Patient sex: M
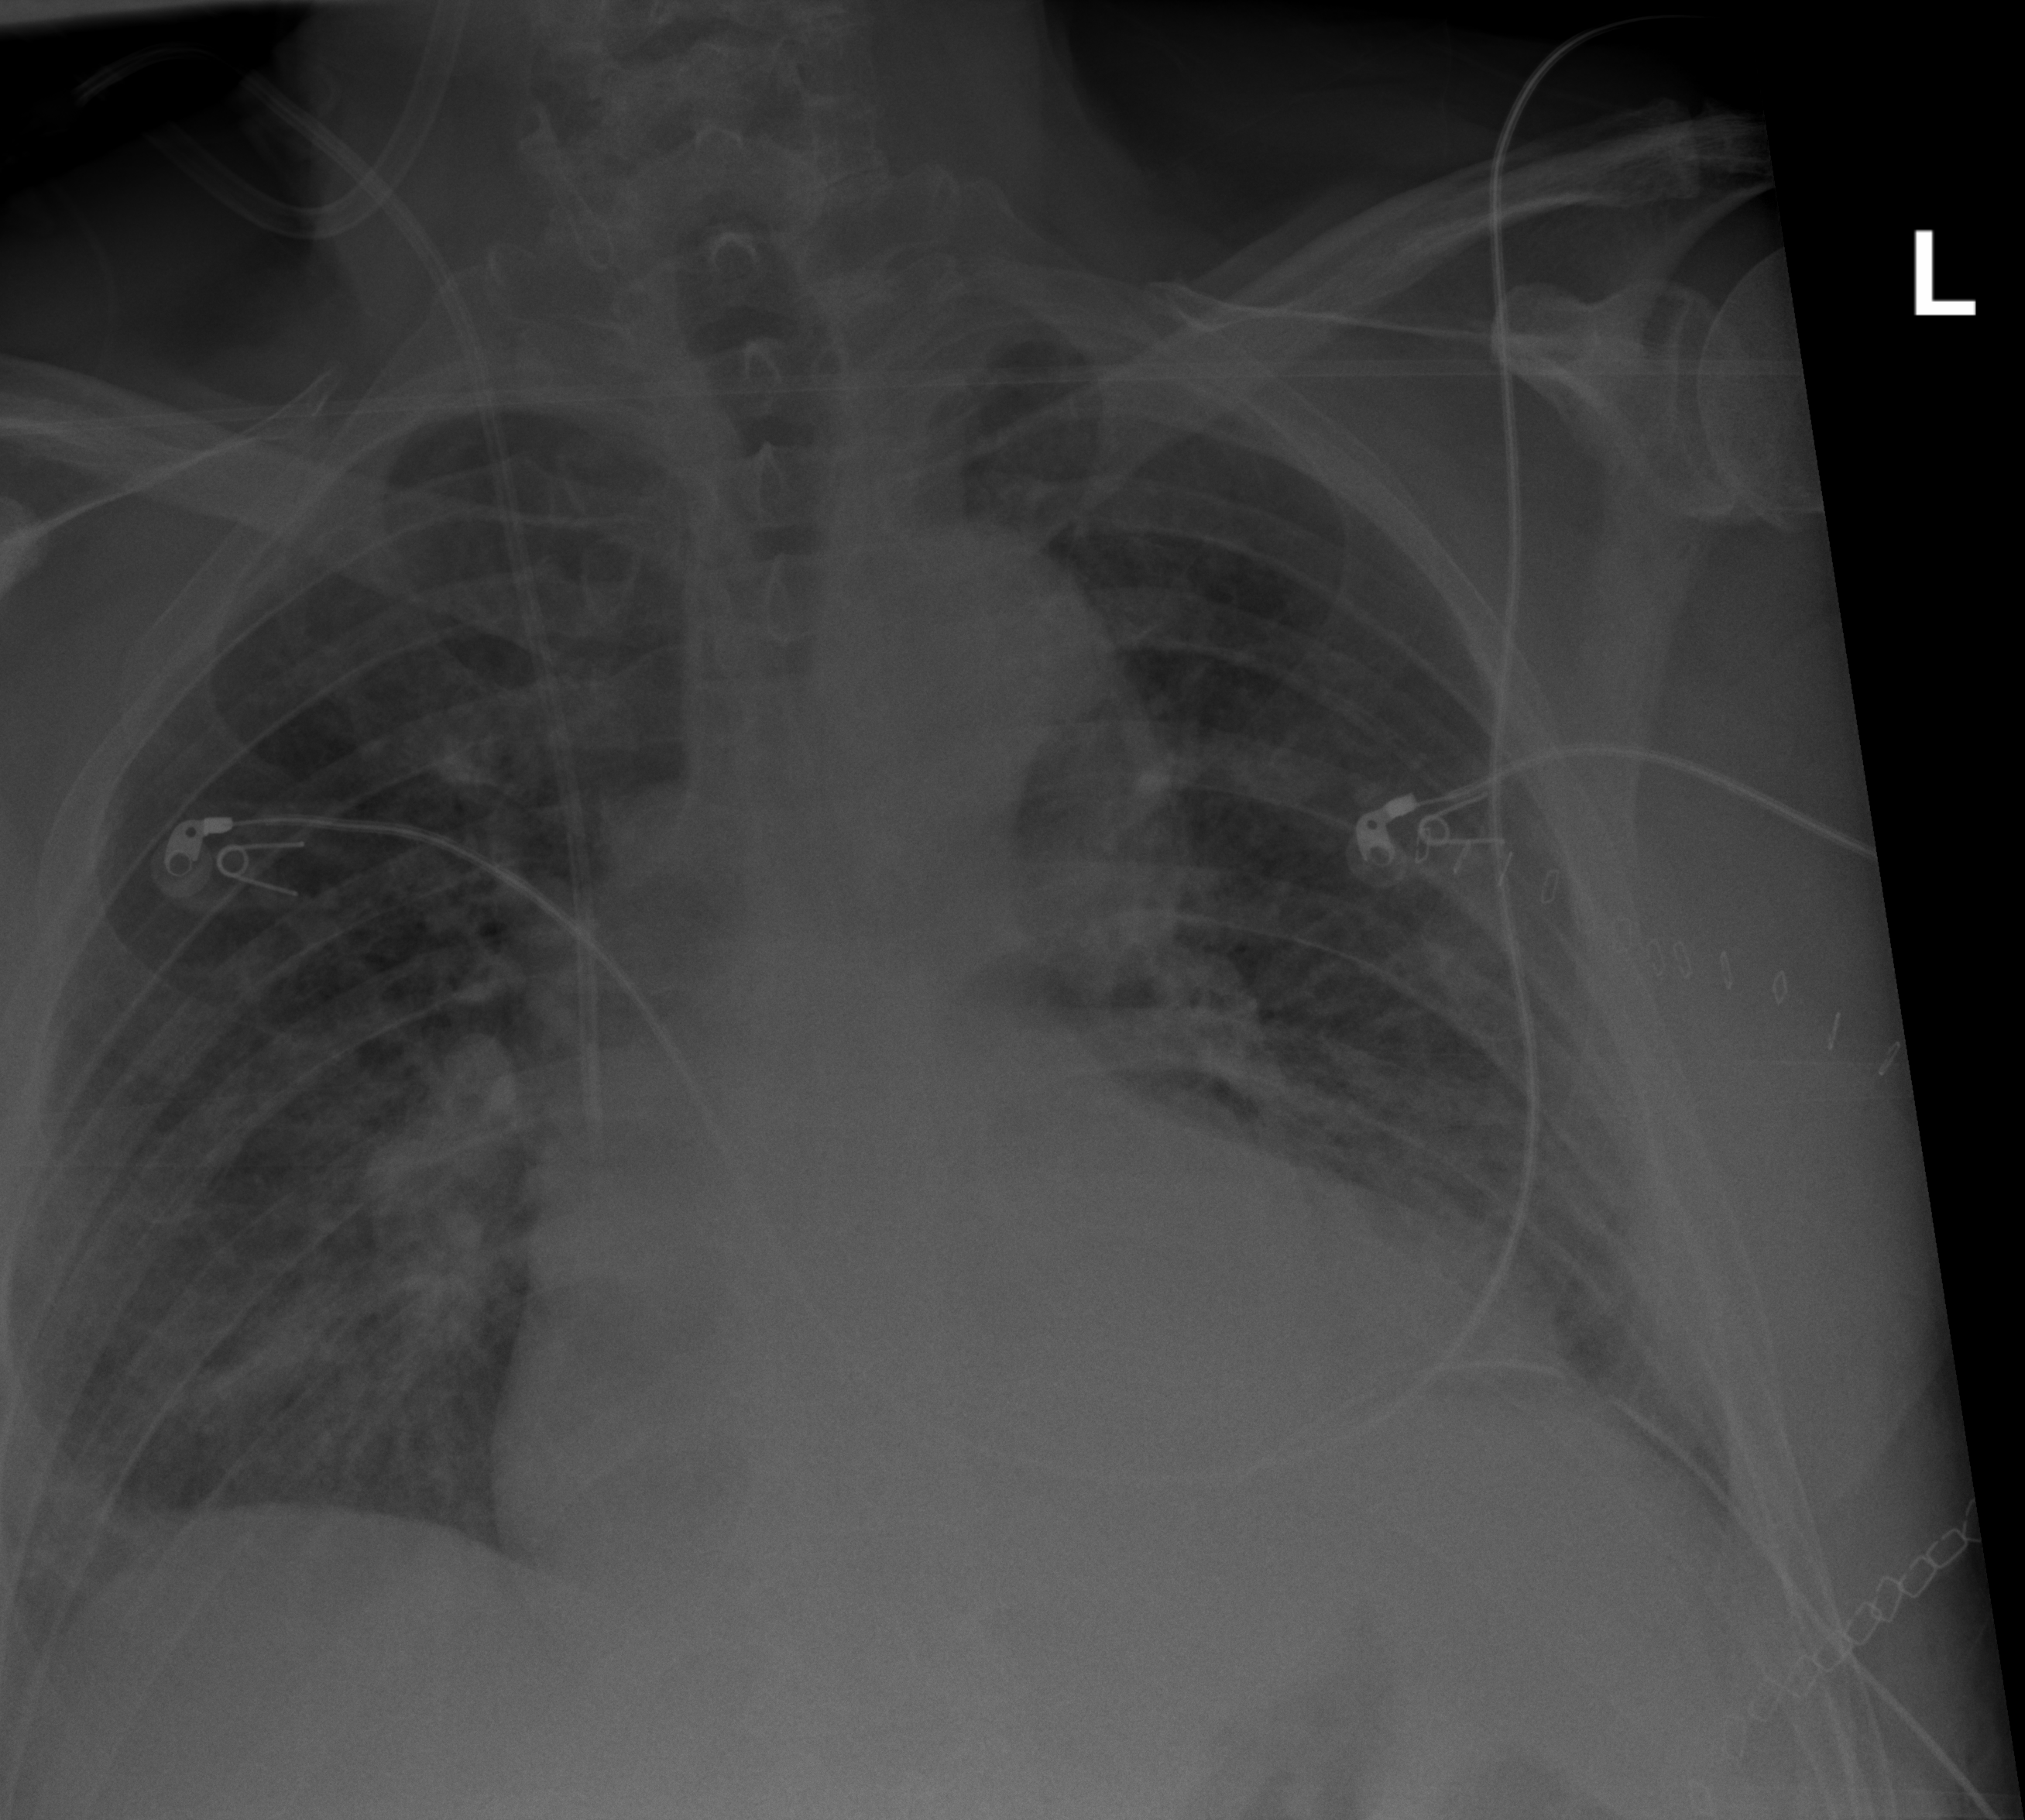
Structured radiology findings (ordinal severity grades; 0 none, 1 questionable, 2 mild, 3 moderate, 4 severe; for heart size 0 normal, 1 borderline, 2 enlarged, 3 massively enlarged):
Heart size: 2
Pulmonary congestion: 2
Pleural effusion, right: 2
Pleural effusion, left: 2
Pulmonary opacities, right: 3
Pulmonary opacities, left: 2
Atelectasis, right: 2
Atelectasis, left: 2